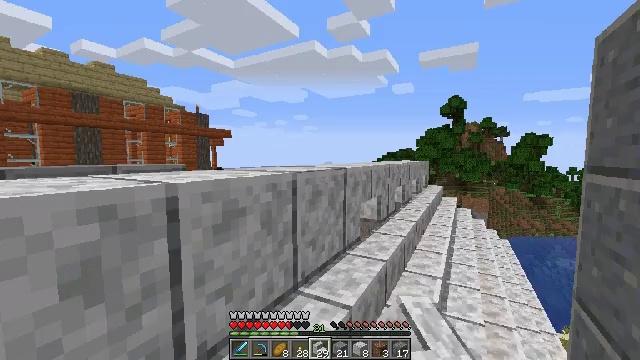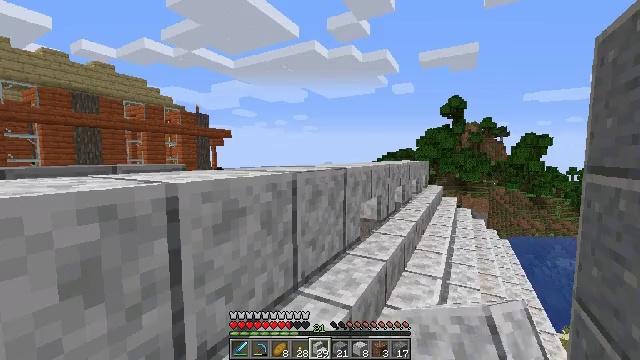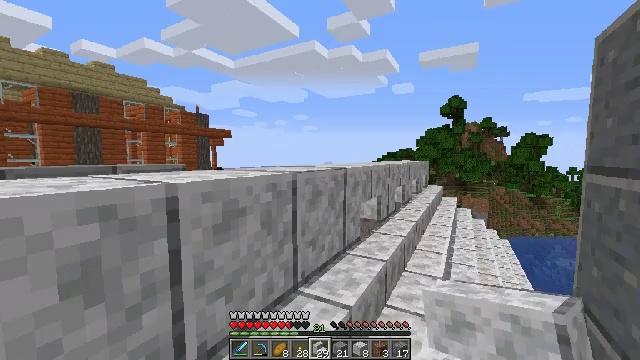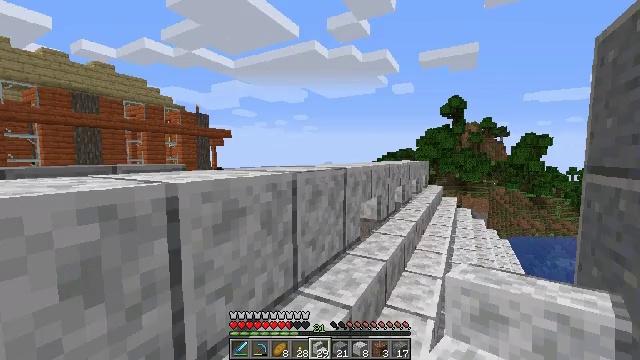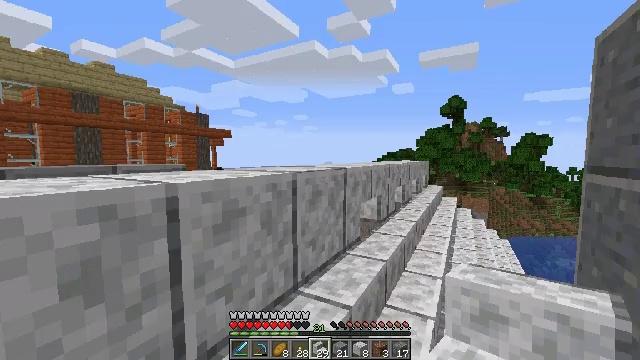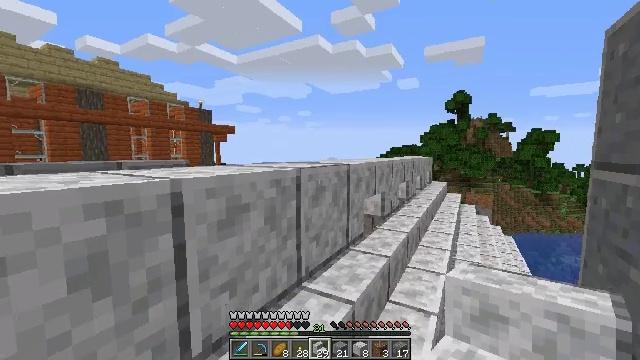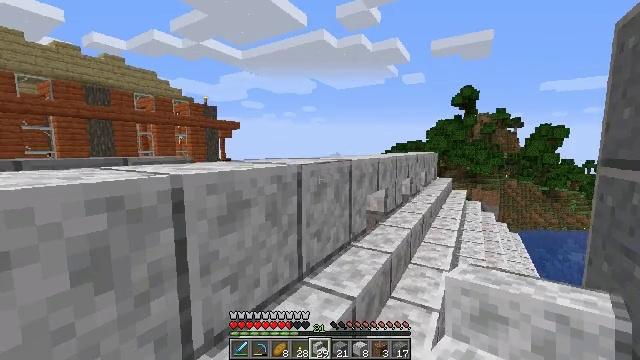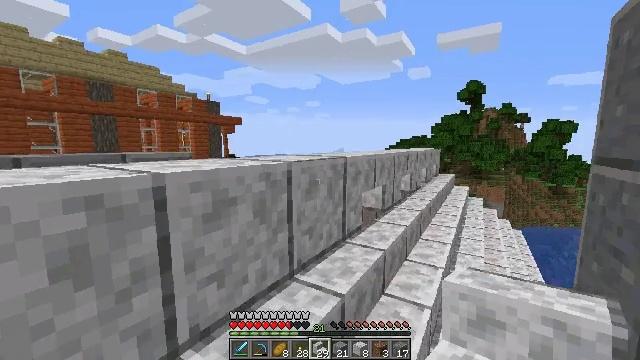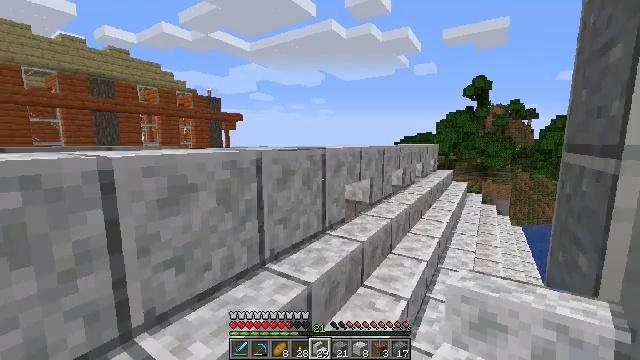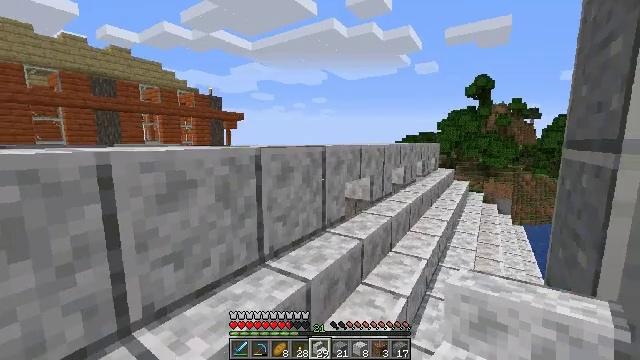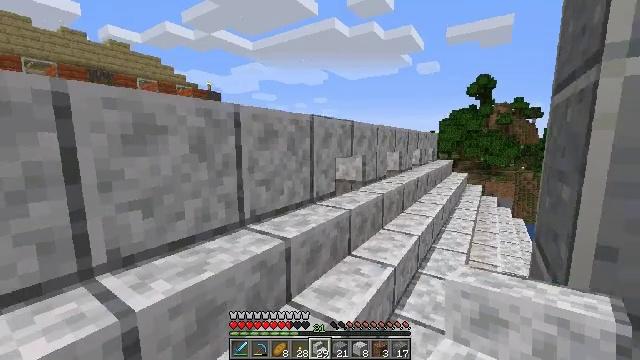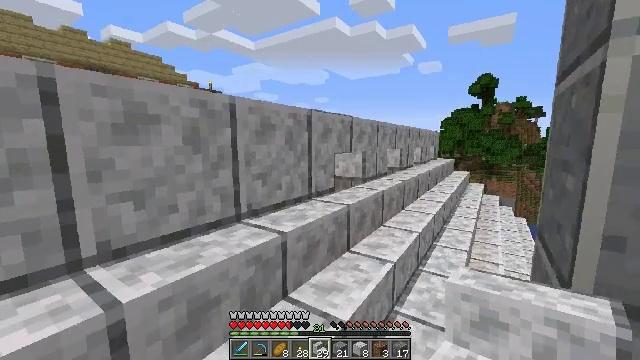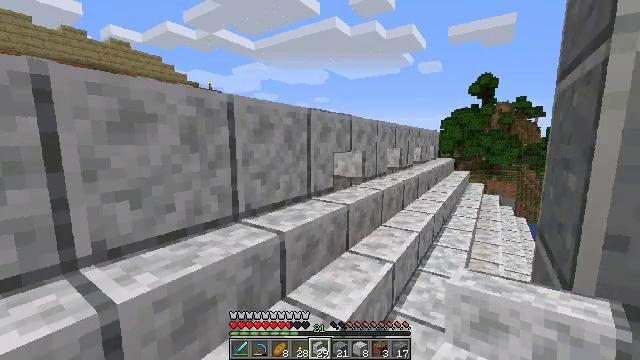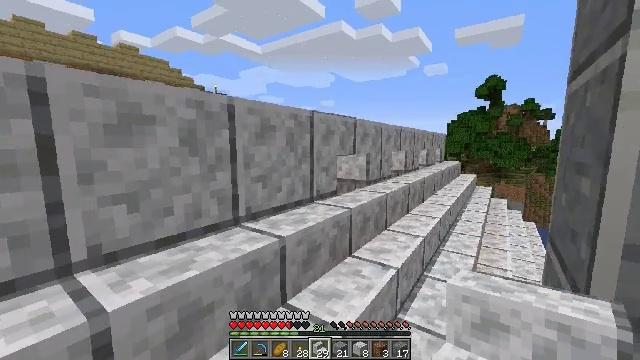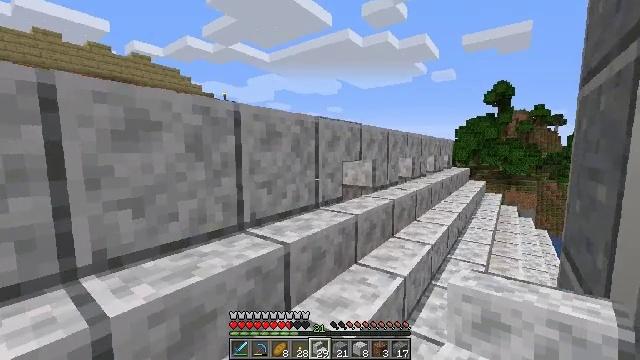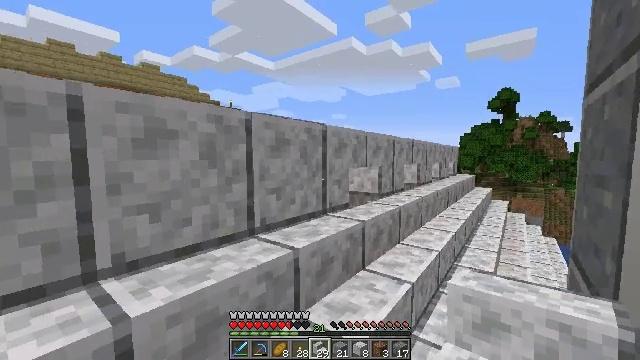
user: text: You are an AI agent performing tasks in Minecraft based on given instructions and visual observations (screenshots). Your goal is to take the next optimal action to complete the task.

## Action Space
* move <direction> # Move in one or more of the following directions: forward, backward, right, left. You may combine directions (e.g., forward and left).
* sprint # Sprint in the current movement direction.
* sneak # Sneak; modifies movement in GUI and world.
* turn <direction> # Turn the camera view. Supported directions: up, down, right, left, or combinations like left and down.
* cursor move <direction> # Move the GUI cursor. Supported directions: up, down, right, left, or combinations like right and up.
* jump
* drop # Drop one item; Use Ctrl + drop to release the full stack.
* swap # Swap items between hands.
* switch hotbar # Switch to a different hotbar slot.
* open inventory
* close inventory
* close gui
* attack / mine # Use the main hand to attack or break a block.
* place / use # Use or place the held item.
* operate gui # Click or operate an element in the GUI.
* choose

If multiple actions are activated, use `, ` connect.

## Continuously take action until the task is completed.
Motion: motion action
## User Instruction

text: Attack the polished diorite stairs to obtain the block.
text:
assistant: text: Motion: no_op
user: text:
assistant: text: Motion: no_op
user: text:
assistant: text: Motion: no_op
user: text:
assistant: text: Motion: no_op
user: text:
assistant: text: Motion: no_op
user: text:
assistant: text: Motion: move right, turn left
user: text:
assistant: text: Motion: move right
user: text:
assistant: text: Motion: move right, turn left
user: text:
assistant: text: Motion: move right
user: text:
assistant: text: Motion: no_op
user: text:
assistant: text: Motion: no_op
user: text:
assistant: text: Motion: no_op
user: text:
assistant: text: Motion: turn left
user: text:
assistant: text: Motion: turn left and up
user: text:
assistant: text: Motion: move back, turn up
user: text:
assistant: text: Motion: move back, turn up
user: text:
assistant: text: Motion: move back, turn up
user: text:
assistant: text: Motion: no_op
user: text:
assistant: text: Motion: no_op
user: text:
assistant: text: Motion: no_op
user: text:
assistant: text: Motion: no_op
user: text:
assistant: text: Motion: no_op
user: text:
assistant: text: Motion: no_op
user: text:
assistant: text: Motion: turn right
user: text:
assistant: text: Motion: no_op
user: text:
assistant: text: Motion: no_op
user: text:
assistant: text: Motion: no_op
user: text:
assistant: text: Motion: switch to hotbar 2
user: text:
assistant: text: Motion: switch to hotbar 2
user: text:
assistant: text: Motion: switch to hotbar 2